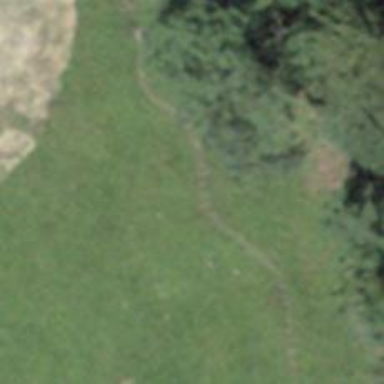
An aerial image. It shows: Path.